Field crop: tomato
Growth stage: 1
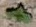
Species: solanum